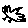
Label: bird